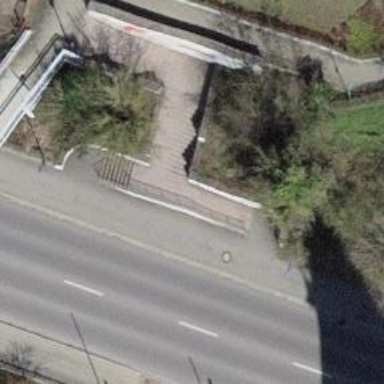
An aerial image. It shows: Concrete steps.